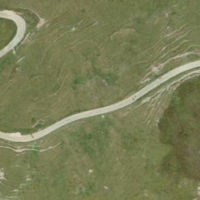
EUNIS habitat code: 26
Species observed at this site:
Bartsia alpina